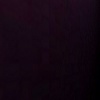
Label: space